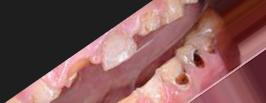
Condition: Caries